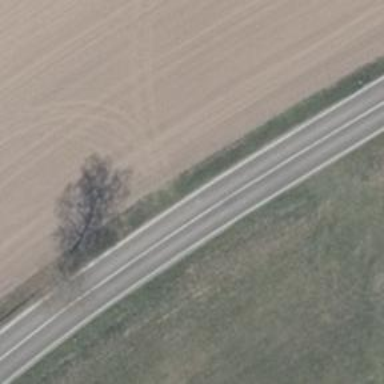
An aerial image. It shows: Secondary road with asphalt surface.